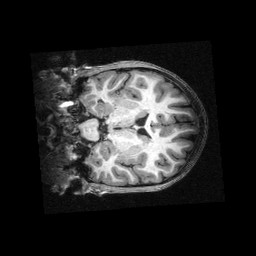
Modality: T1w
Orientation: coronal
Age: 12
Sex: male
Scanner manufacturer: siemens
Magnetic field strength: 3 T
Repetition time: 2.3 s
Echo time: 0.00336 s